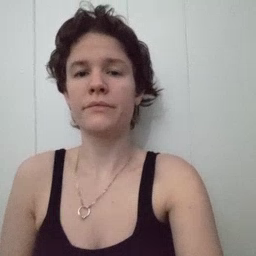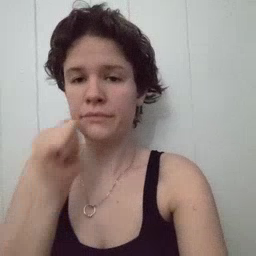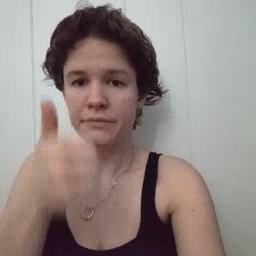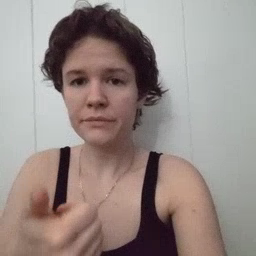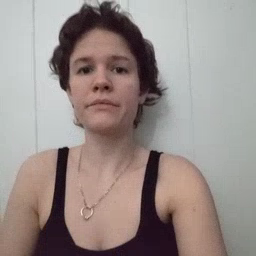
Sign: tomorrow